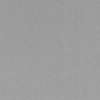
Label: dusty